Field crop: maize
Growth stage: 1
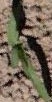
Species: maize